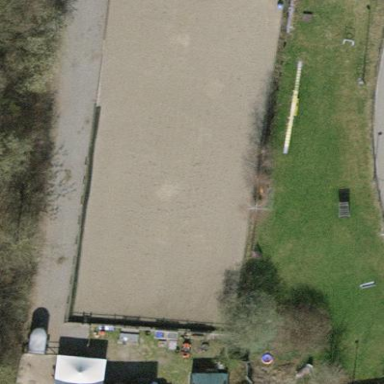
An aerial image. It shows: Equestrian sports pitch with sandy surface for leisure land activities.